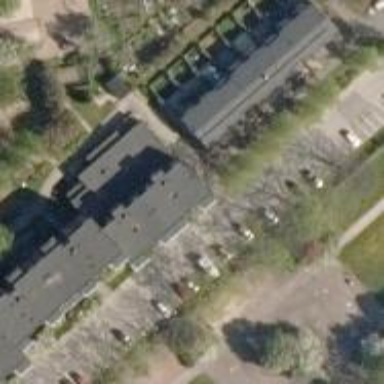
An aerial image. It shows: Terrace building with double saltbox roof shape.